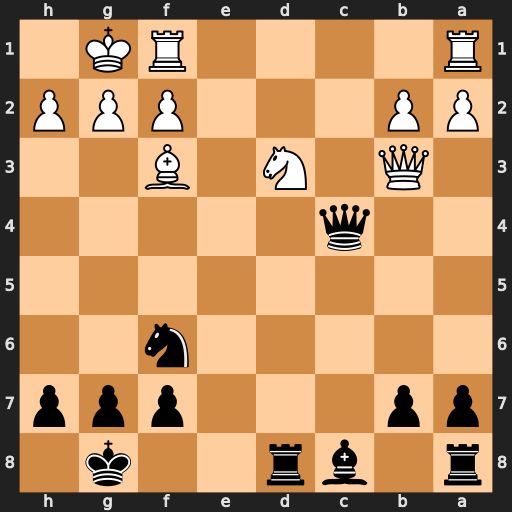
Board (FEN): r1br2k1/pp3ppp/5n2/8/2q5/1Q1N1B2/PP3PPP/R4RK1
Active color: b
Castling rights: -
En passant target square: -
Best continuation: Qxb3 axb3 Rxd3